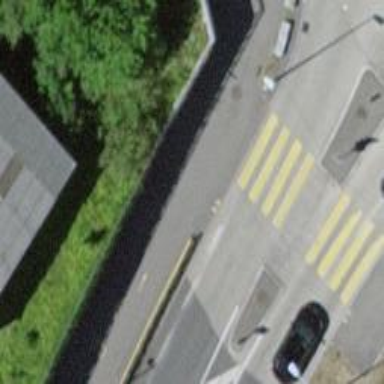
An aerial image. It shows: Kerb serving as barrier.